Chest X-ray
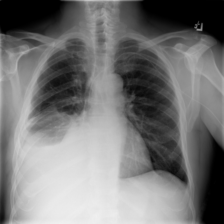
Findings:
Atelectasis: positive
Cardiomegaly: negative
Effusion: positive
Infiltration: negative
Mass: negative
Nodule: negative
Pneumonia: negative
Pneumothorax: negative
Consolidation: negative
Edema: negative
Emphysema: negative
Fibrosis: negative
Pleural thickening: negative
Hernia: negative